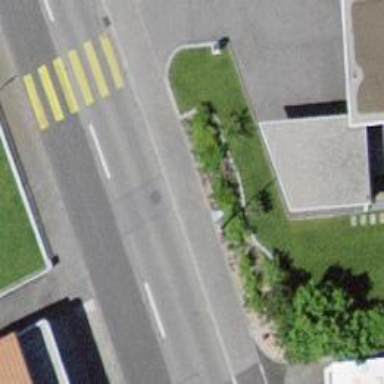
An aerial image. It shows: Sidewalk.